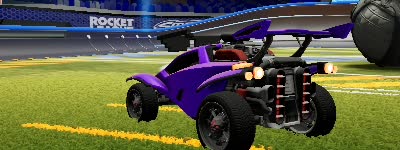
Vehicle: octane